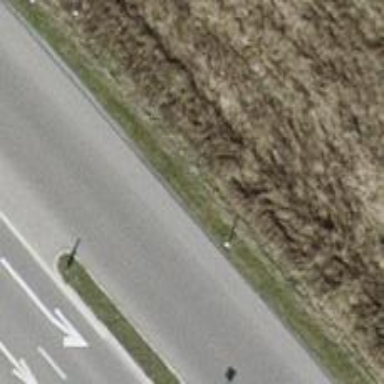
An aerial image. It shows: Asphalt road classified as tertiary.